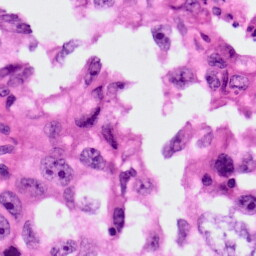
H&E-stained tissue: Lung